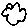
Label: cloud